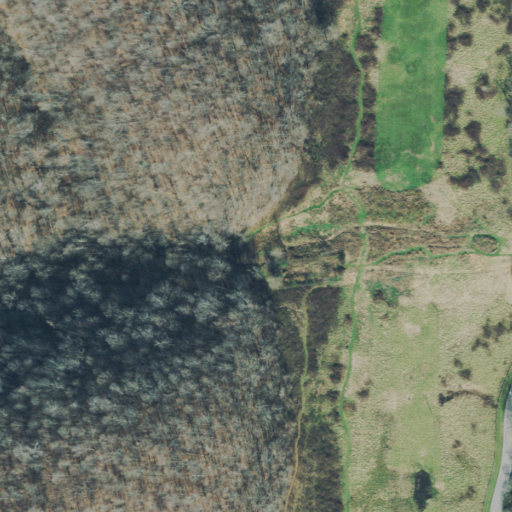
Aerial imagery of valley in Tennessee named Slat Fence Hollow containing deciduous forest, pasture, and open development